Interaction volume radius: 5 \u00c5
Interaction volume height: 10 \u00c5
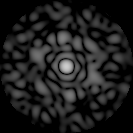
Disorder parameter: 0.8127